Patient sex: M
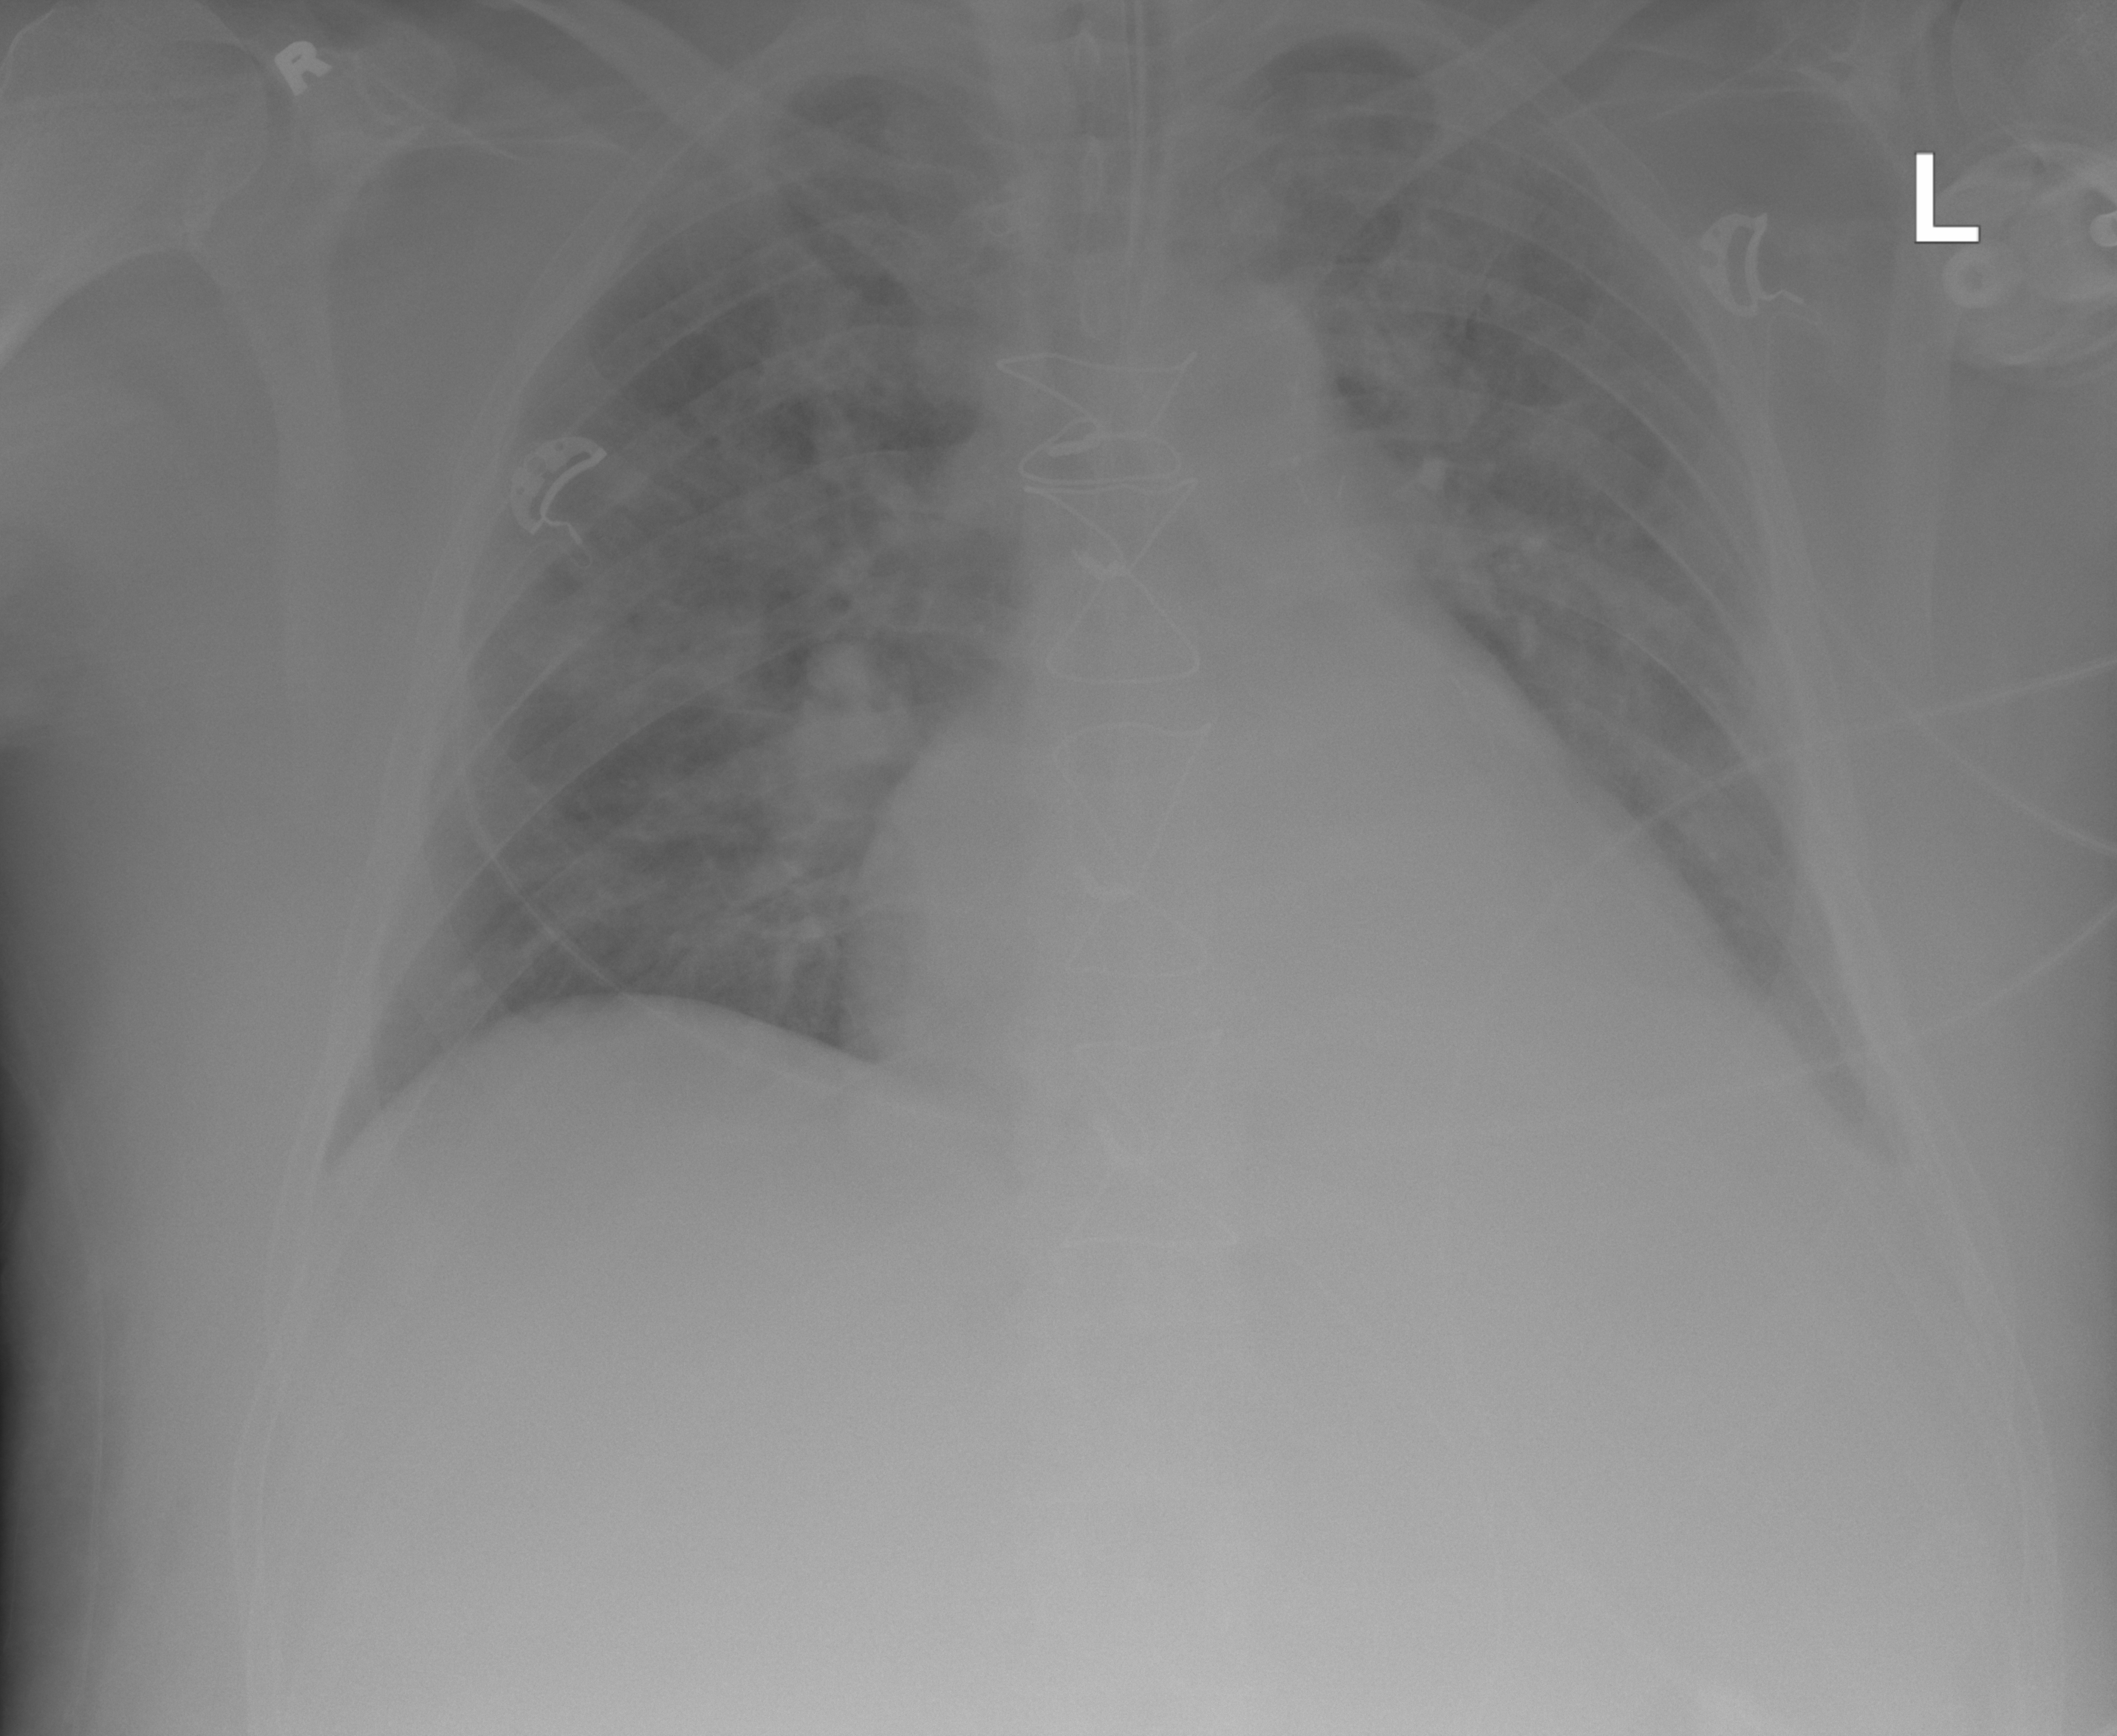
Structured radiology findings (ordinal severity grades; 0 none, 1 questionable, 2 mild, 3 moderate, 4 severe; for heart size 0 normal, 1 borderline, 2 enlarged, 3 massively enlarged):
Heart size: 2
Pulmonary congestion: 2
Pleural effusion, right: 0
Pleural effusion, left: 1
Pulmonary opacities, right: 3
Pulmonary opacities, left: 2
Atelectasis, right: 2
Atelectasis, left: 2